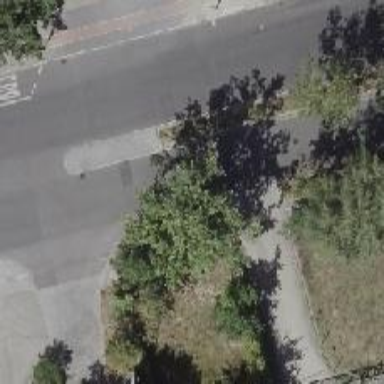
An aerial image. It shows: Secondary road with asphalt surface. There is cycle track on the right side.